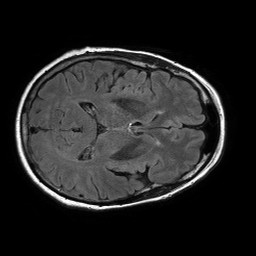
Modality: FLAIR
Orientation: axial
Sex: female
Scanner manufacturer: philips
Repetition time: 11 s
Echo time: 0.125 s